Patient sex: F
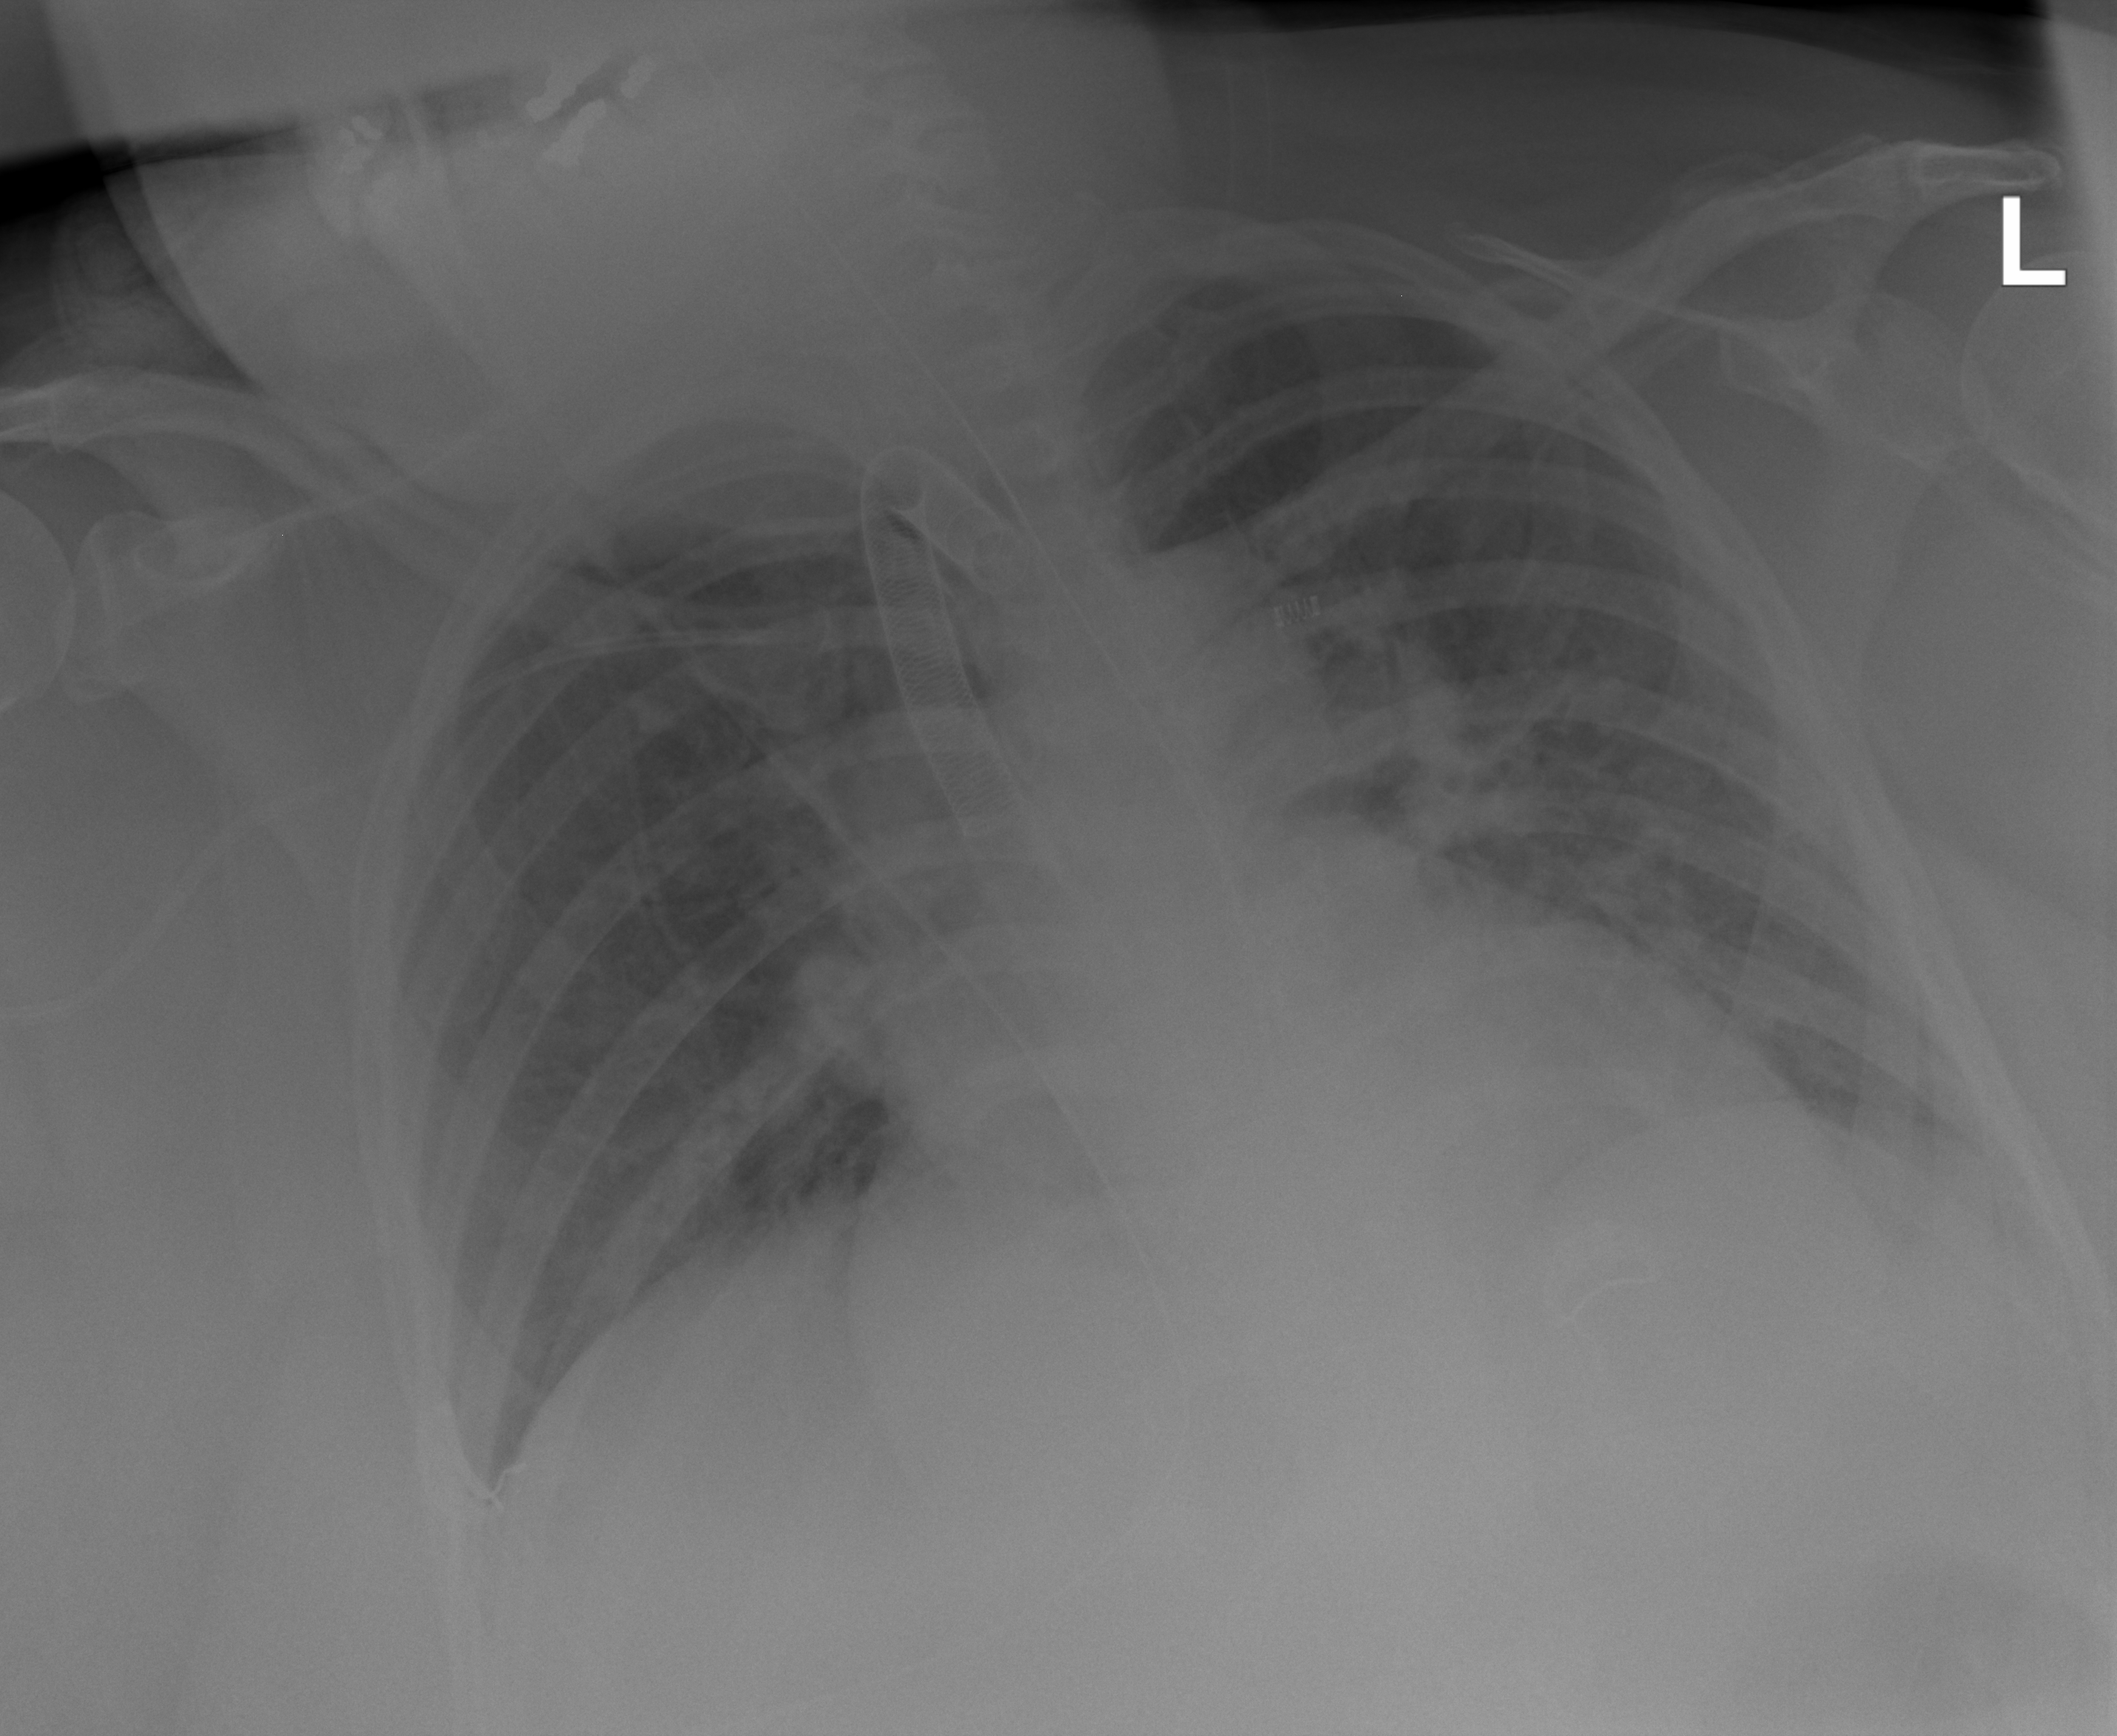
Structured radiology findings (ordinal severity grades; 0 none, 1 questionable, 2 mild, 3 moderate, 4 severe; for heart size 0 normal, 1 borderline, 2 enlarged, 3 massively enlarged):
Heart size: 2
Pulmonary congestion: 2
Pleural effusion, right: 0
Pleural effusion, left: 0
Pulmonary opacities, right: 0
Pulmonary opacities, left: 2
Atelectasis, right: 0
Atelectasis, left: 0